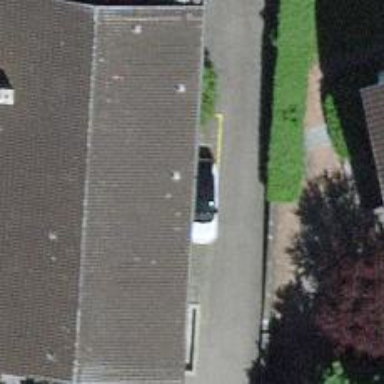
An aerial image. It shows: Charging station.